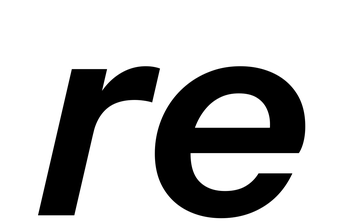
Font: InstrumentSans-Italic_SemiBold_Italic